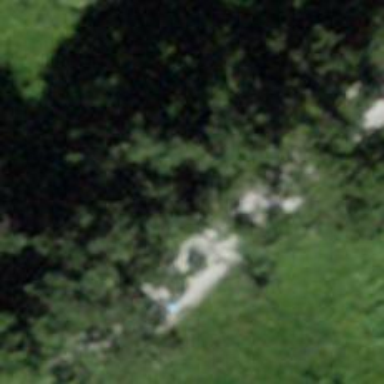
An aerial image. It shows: Bench for seating.